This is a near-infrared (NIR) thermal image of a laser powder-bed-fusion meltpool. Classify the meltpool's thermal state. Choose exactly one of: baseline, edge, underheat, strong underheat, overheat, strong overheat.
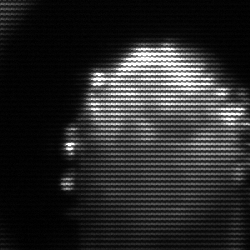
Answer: baseline